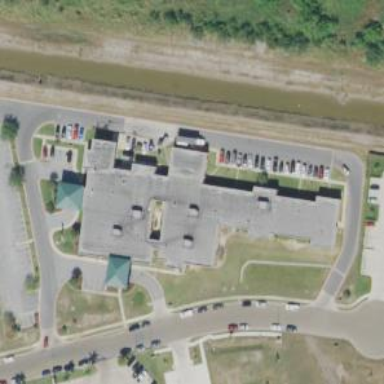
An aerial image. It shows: Healthcare facility identified as hospital.